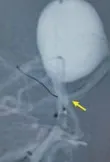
Stage 1. PED semi-deploying in the middle segment of the basilar artery.
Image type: radiology (x_ray)